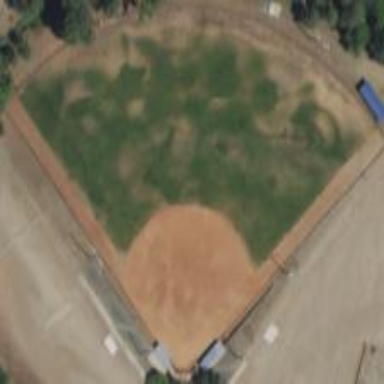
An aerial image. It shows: Baseball pitch surrounded by fence.